Interaction volume radius: 5 \u00c5
Interaction volume height: 15 \u00c5
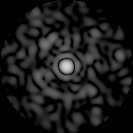
Disorder parameter: 0.8227